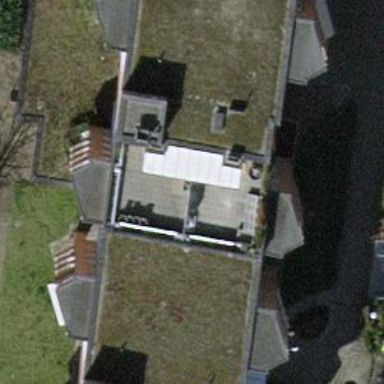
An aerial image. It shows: Building with apartments and flat roof.